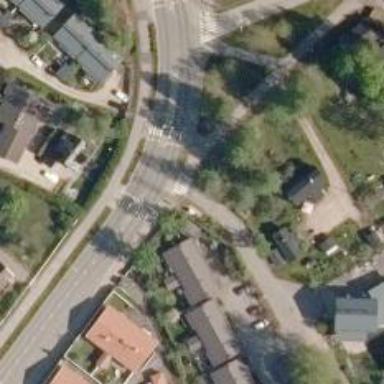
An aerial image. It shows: Road with "give way" sign.